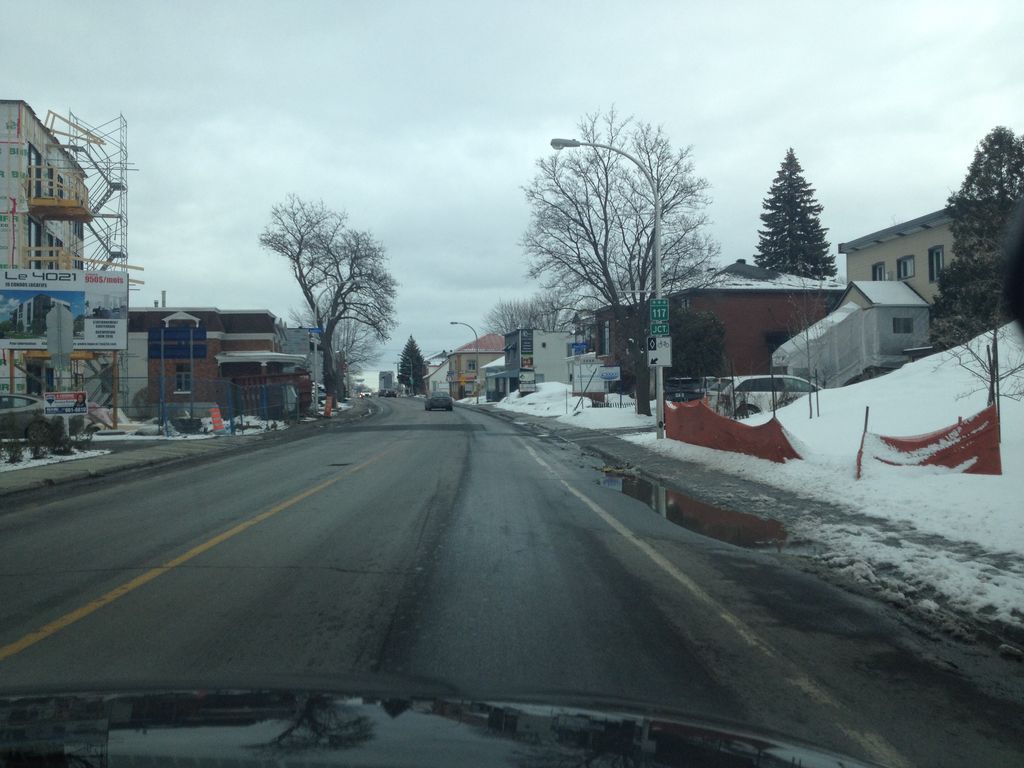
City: montreal